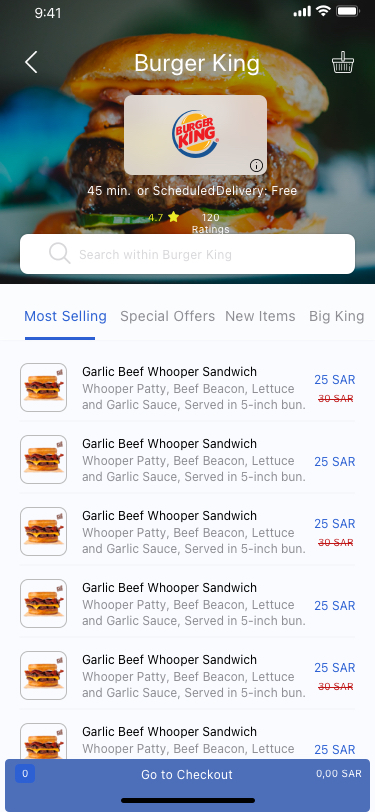
Text in this UI design:
or Scheduled
Delivery: Free
45 min.
Burger King
Search within Burger King
120 Ratings
4.7
Most Selling
Special Offers
New Items
Big King
Garlic Beef Whooper Sandwich
Whooper Patty, Beef Beacon, Lettuce
and Garlic Sauce, Served in 5-inch bun.
25 SAR
30 SAR
Garlic Beef Whooper Sandwich
Whooper Patty, Beef Beacon, Lettuce
and Garlic Sauce, Served in 5-inch bun.
25 SAR
Garlic Beef Whooper Sandwich
Whooper Patty, Beef Beacon, Lettuce
and Garlic Sauce, Served in 5-inch bun.
25 SAR
30 SAR
Garlic Beef Whooper Sandwich
Whooper Patty, Beef Beacon, Lettuce
and Garlic Sauce, Served in 5-inch bun.
25 SAR
Garlic Beef Whooper Sandwich
Whooper Patty, Beef Beacon, Lettuce
and Garlic Sauce, Served in 5-inch bun.
25 SAR
30 SAR
Garlic Beef Whooper Sandwich
Whooper Patty, Beef Beacon, Lettuce
and Garlic Sauce, Served in 5-inch bun.
25 SAR
Garlic Beef Whooper Sandwich
25 SAR
0
0,00 SAR
Go to Checkout